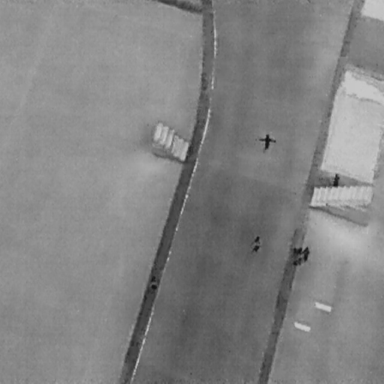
There are seven People in the infrared image.